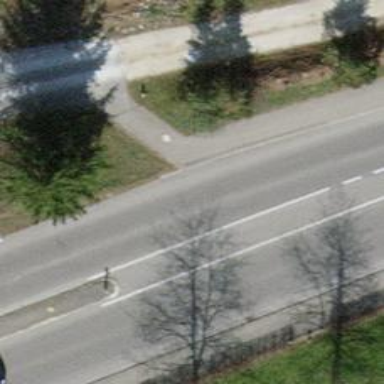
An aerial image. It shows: Footway along the road.